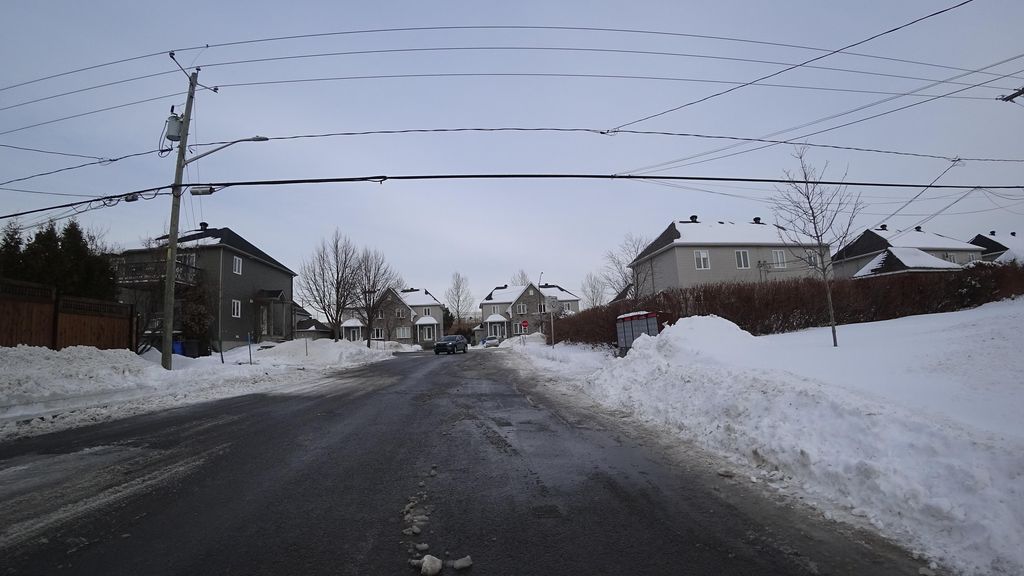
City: quebec_city